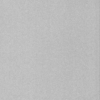
Label: dusty